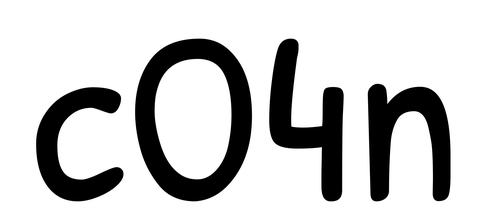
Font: PatrickHand-Regular